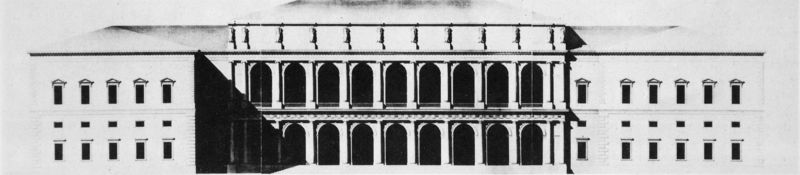
Titel: Residenz in München, Fassadenaufriss am Max-Joseph-Platz
Künstler: Carl von Fischer
Standort: München
Institution: Architektursammlung der Technischen Universität
Schlagwörter: dunkel, flügel, schatten, weiß, ausschnitt, fenster, grau, hell, licht, schwarz, skizze, säule, säulen, zeichnung, dach, gebäude, haus, weg, wand, architektur, barock, stein, front, rund, ansicht, bogen, fassade, venedig, fischer, dächer, giebel, mauer, rundbogen, vorsprung, geländer, galerie, foto, rechtecke, bögen, segment, eingang, erker, gang, loggia, offen, antike, münchen, palast, stockwerk, torbogen, mauerwerk, schwarz weiss, seite, entwurf, arkaden, reihung, fries, gesims, risalit, spitzbogen, spitzbögen, antik, rundbögen, rechteckig, vorderansicht, etagen, plan, einrichtung, stockwerke, shwarz, bau, römisch, geschoss, rekonstruktion, bauwerk, palais, aufbau, bauplastik, aufriss, tympanon, nischen, königsbau, ädikula, attika, flügelbau, torbögen, doppelgeschoss, eingeschossig, halbsäulen, prospekt, schawrz-weiß, seitenrisalit, theatermotiv, tympanen, stockwer, fensterstürze, frieß, wegf